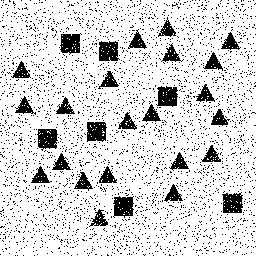
Squares: 7
Triangles: 21
Stars: 0
Total shapes: 28